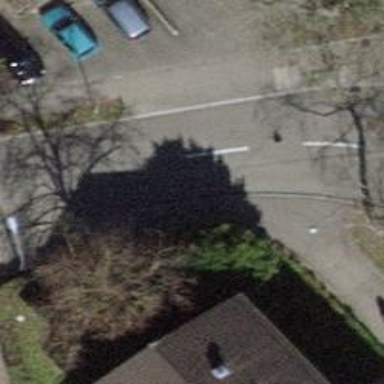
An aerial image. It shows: Street cabinet used for power utility.